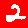
Digit: 2